Aerial crown-view tile of a tropical tree (Barro Colorado Island, Panama), acquired 20241112:
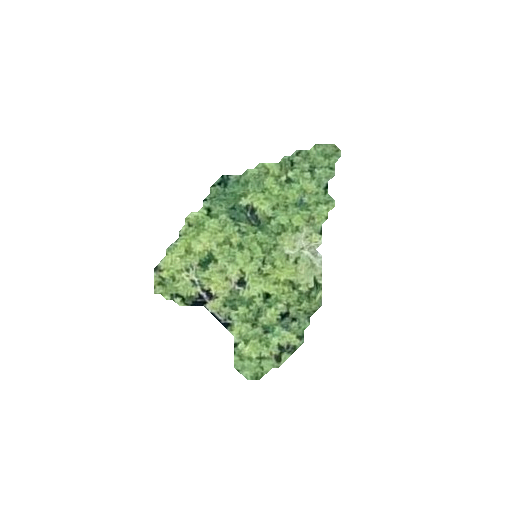
Species: Alseis blackiana
GBIF accepted scientific name: Alseis blackiana
Crown area: 39.222 m²